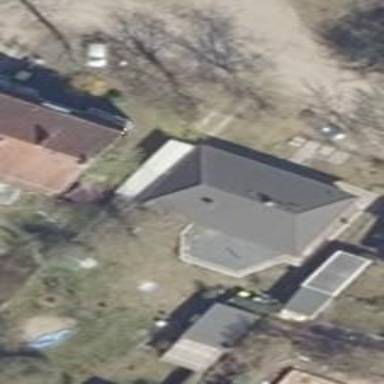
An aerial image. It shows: Residential building.